Interaction volume radius: 5 \u00c5
Interaction volume height: 10 \u00c5
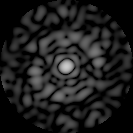
Disorder parameter: 0.8828